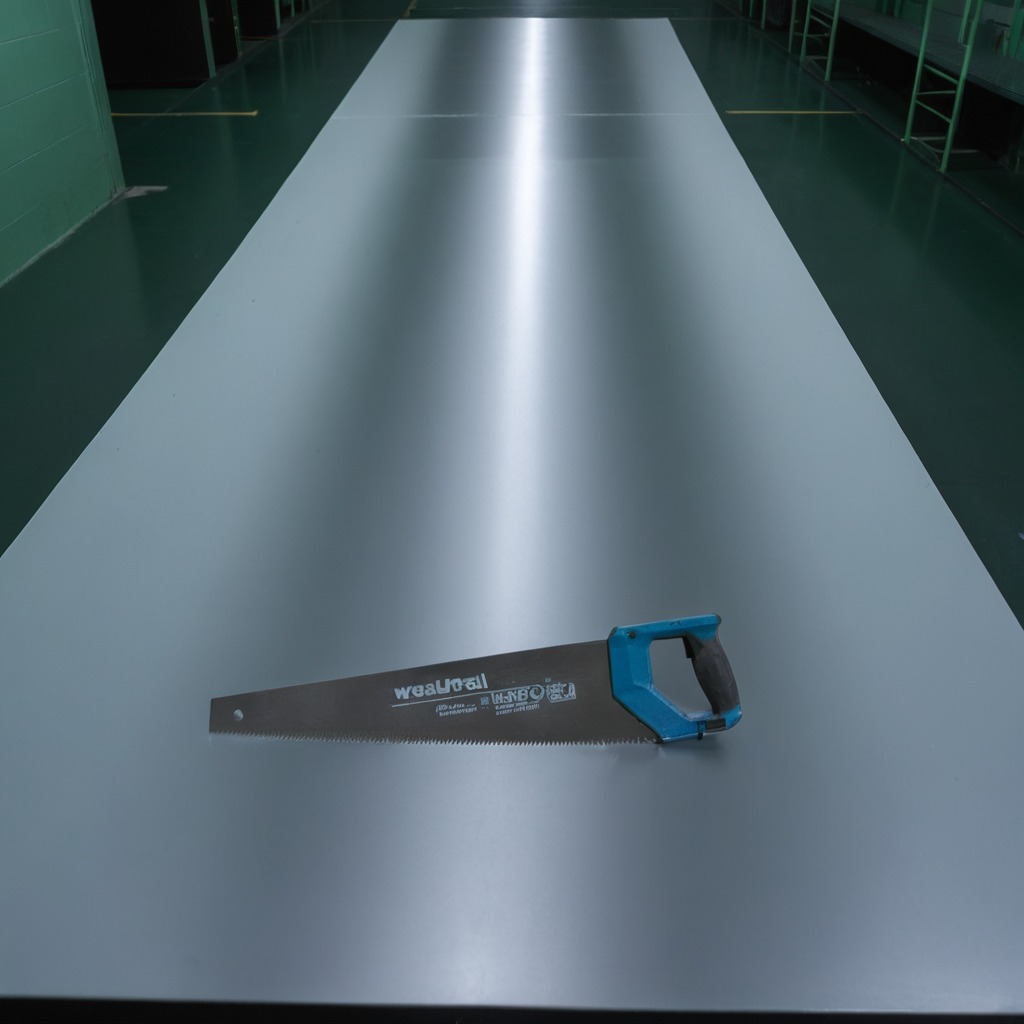
A metal saw is lying on a clean empty table in a railway signal maintenance room lit by harsh overhead fluorescents.